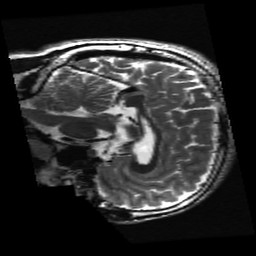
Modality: T2w
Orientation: sagittal
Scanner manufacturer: ge
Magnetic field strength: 3 T
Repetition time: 5 s
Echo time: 0.1017 s